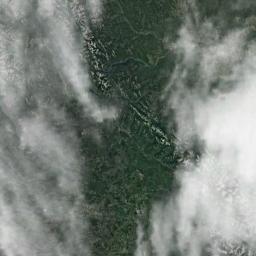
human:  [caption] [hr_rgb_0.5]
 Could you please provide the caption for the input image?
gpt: A large cloud of white clouds floated over the farmland .

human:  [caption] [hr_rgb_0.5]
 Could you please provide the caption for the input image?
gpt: Large white clouds on green earth .

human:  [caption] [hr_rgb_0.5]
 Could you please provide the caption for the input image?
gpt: The cumulus clouds are located above the land covered by dense vegetation .

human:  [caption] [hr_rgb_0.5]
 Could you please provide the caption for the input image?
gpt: The white cloud is above green land .

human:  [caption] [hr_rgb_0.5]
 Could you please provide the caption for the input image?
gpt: There are gauzy clouds over a green plain .